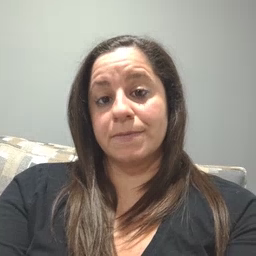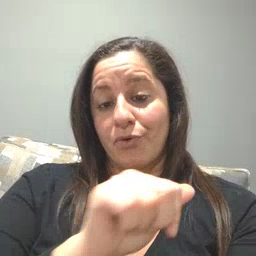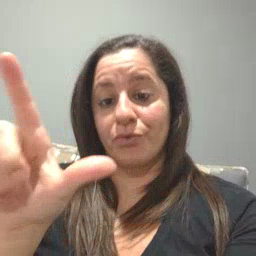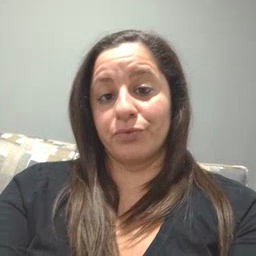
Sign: all